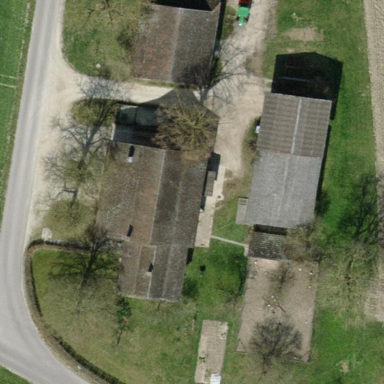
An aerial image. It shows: Farmyard area.